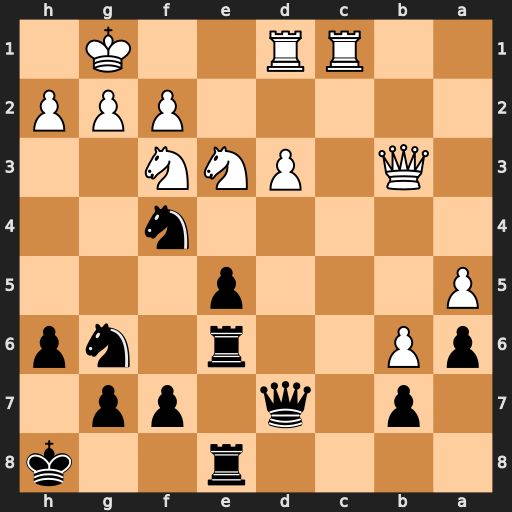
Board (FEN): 4r2k/1p1q1pp1/pP2r1np/P3p3/5n2/1Q1PNN2/5PPP/2RR2K1
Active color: b
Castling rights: -
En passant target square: -
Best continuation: Ne2+ Kf1 Nxc1